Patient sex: F
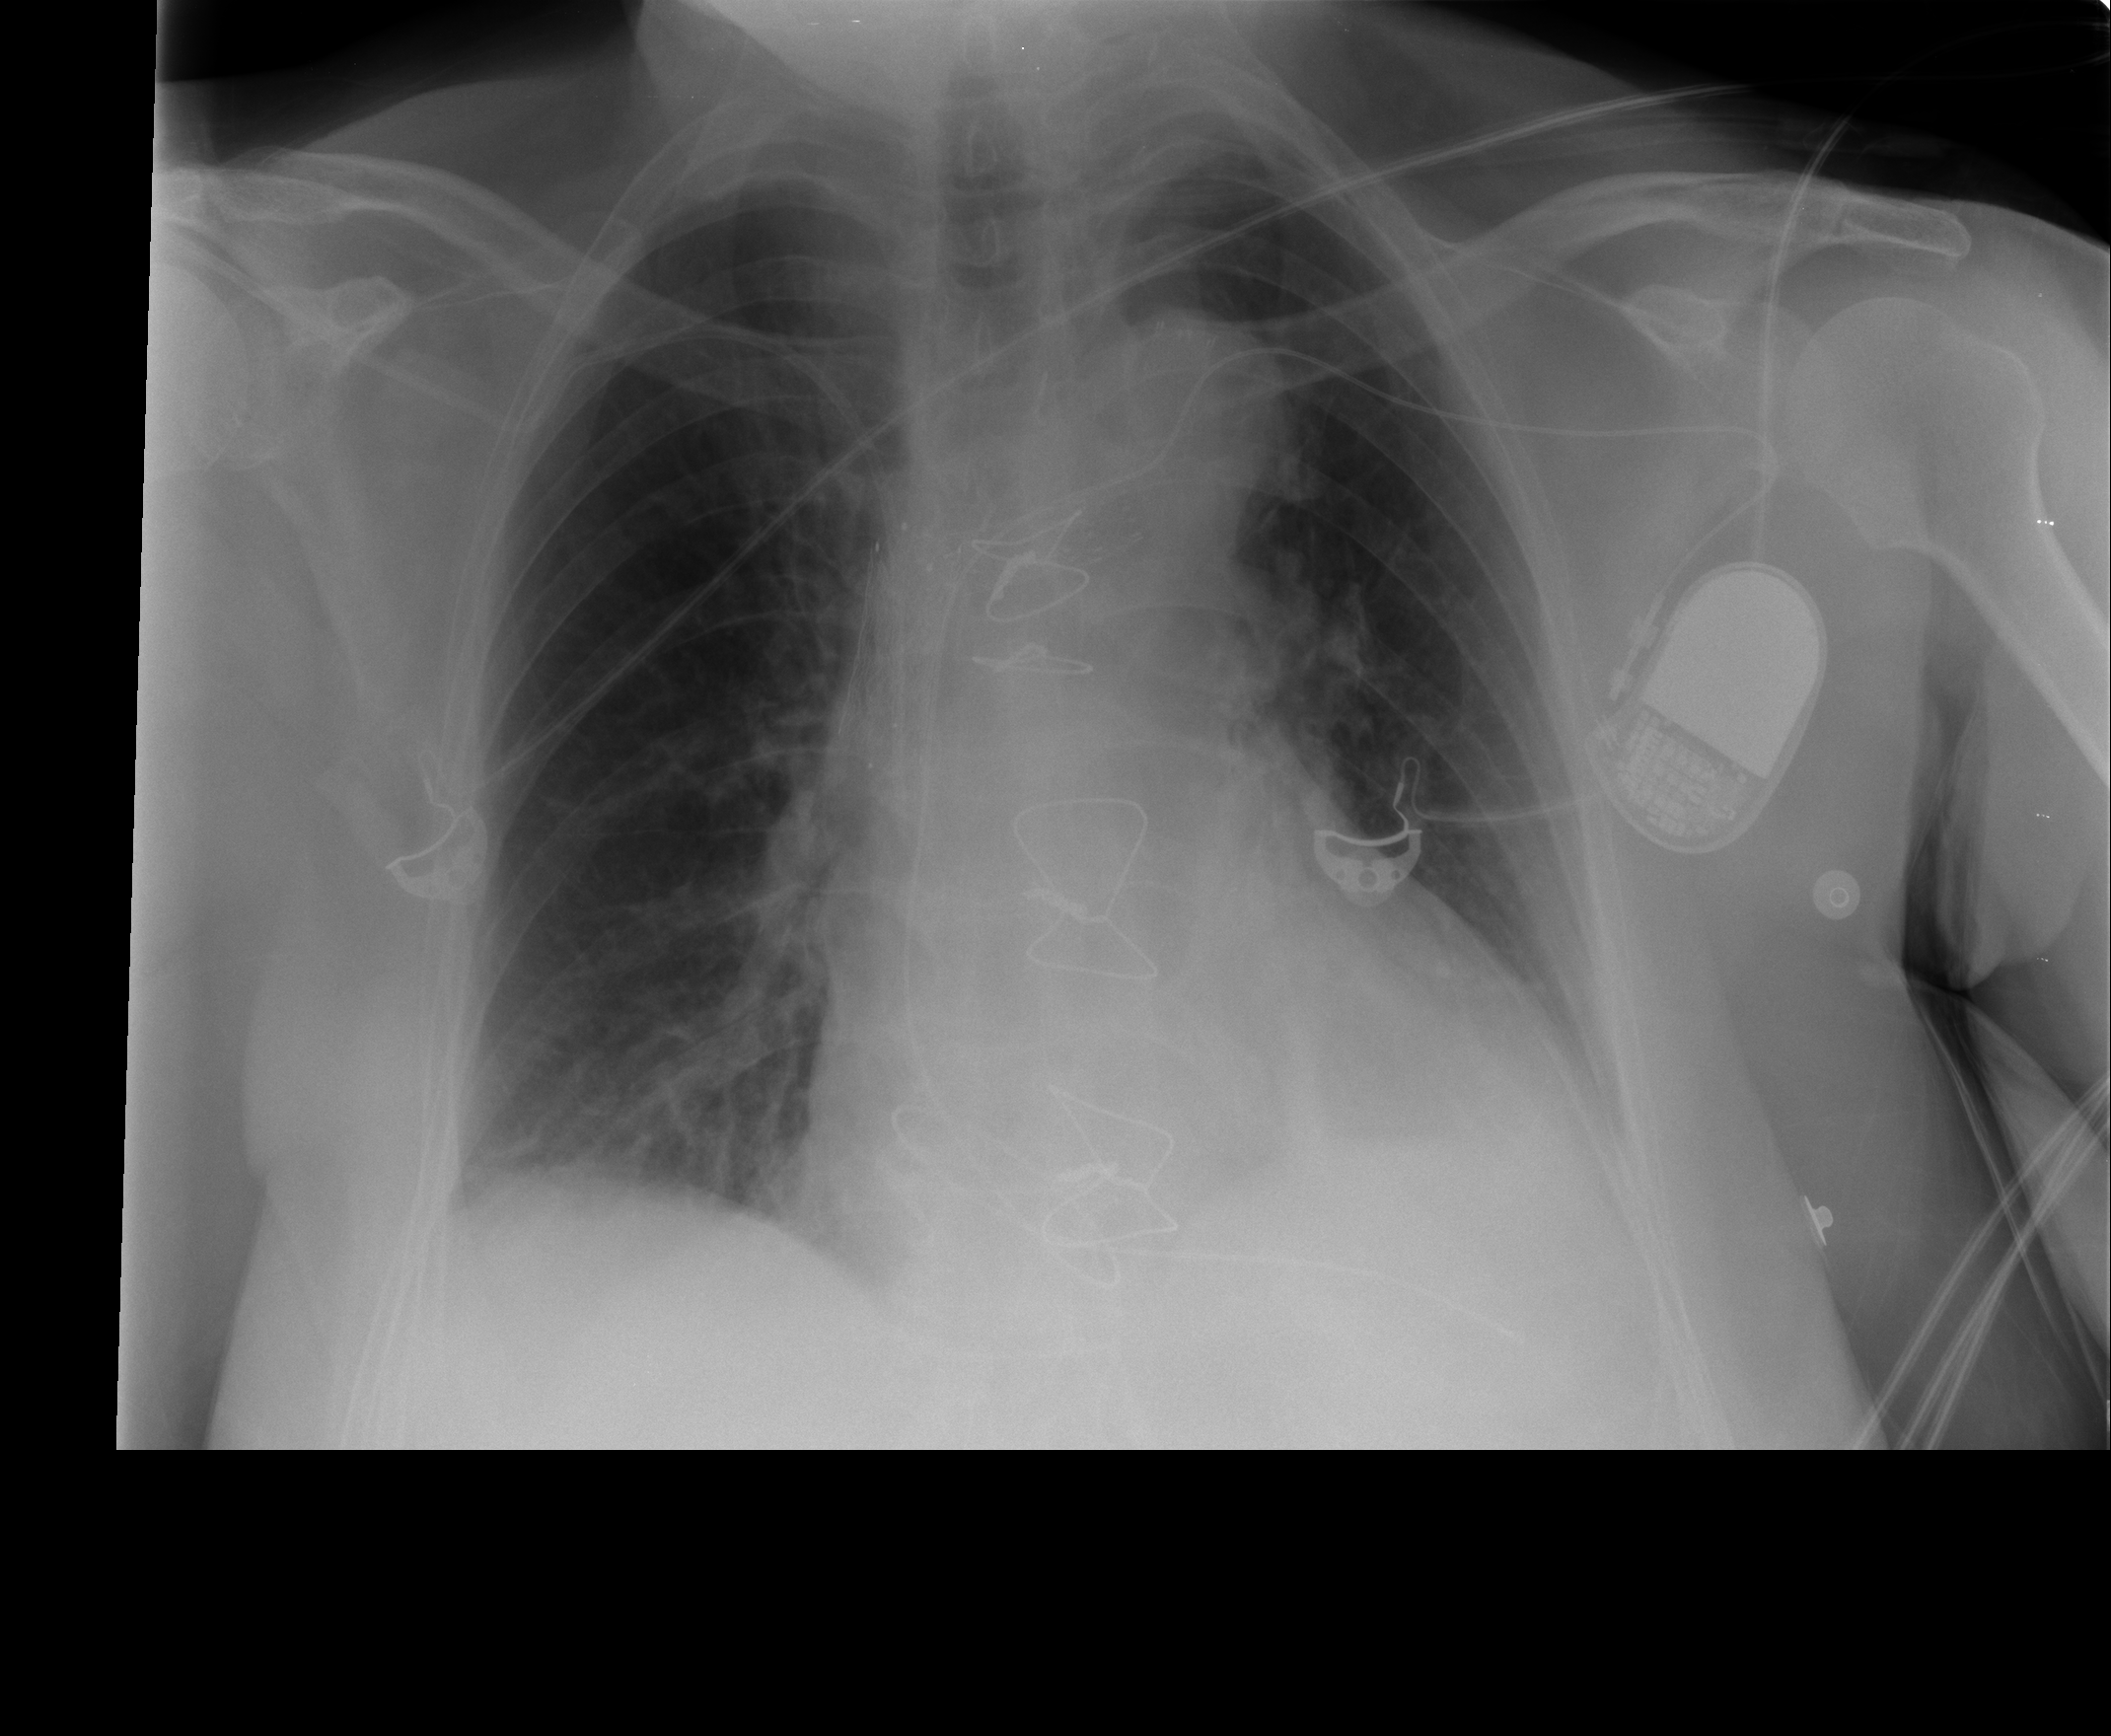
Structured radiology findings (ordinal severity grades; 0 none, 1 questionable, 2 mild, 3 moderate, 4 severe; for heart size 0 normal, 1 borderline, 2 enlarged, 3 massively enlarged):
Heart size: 2
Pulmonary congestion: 0
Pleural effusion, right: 0
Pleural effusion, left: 1
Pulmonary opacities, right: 0
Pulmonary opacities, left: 0
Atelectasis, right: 0
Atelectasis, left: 1